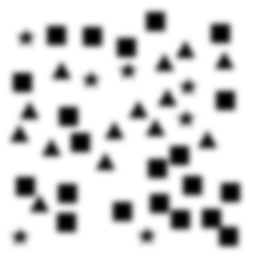
Squares: 21
Triangles: 14
Stars: 7
Total shapes: 42